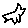
Label: star